Aerial crown-view tile of a tropical tree (Barro Colorado Island, Panama), acquired 20250124:
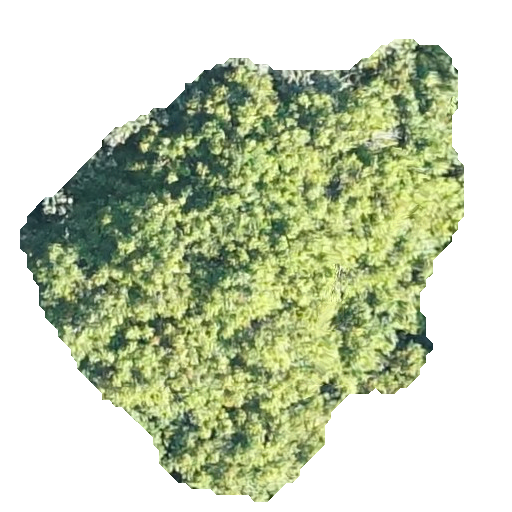
Species: Protium stevensonii
GBIF accepted scientific name: Tetragastris panamensis
Crown area: 202.158 m²